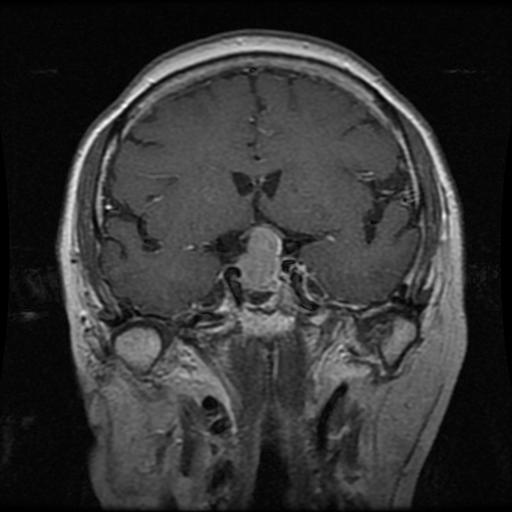
Label: pituitary